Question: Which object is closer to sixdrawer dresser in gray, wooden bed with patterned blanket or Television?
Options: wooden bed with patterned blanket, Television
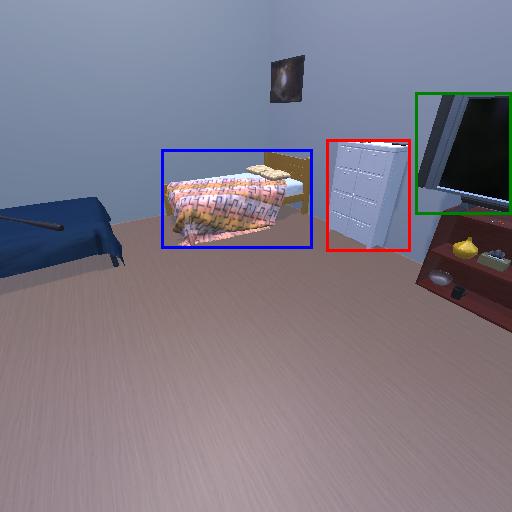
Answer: wooden bed with patterned blanket